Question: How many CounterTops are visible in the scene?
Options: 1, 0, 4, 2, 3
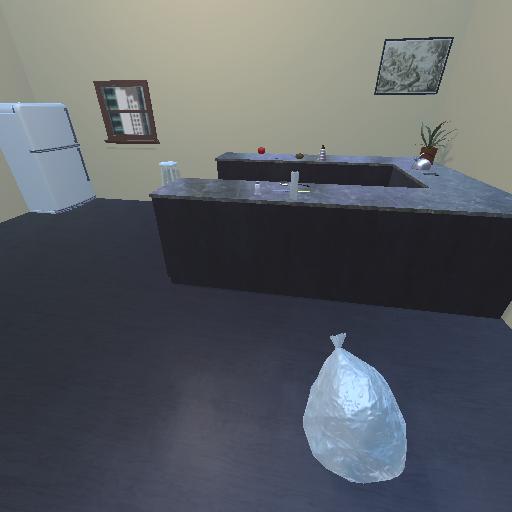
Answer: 1